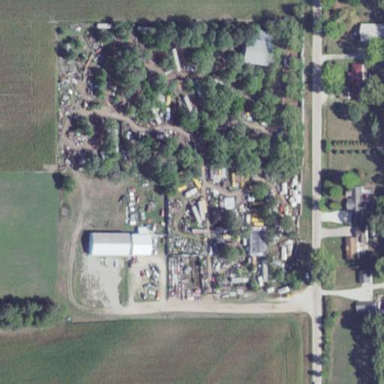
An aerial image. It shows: Scrap yard located in industrial area.